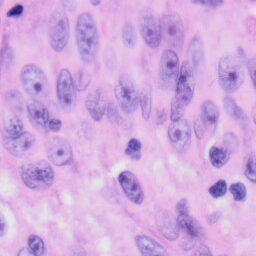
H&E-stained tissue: Skin